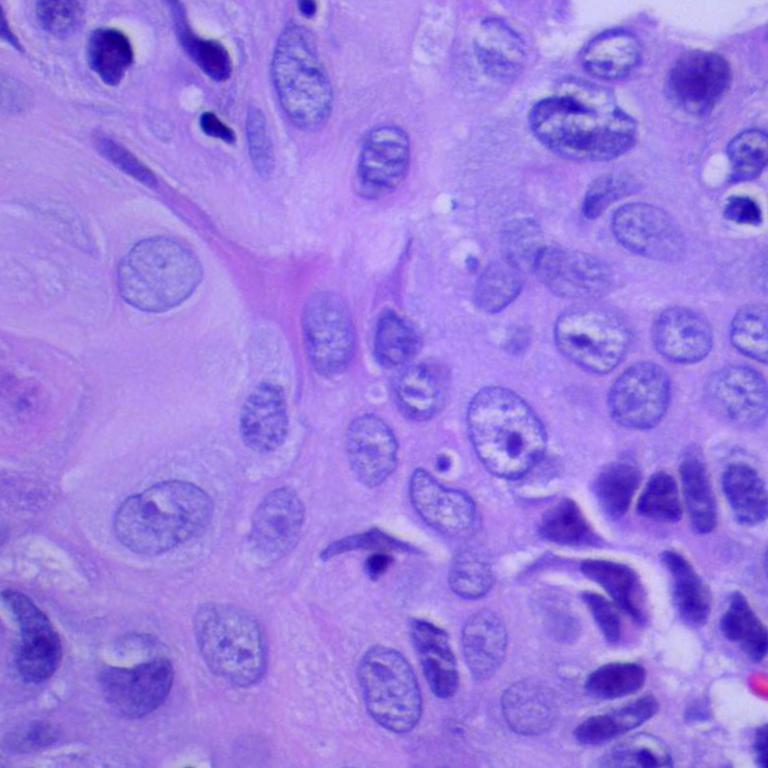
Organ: lung
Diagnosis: squamous carcinomas